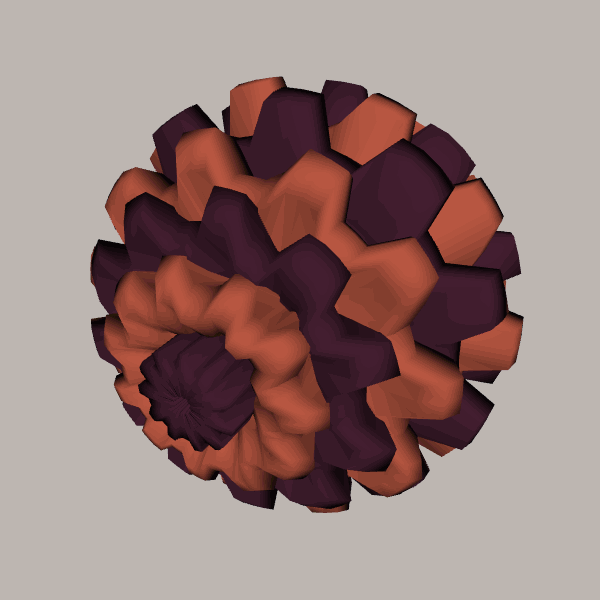
Background: light